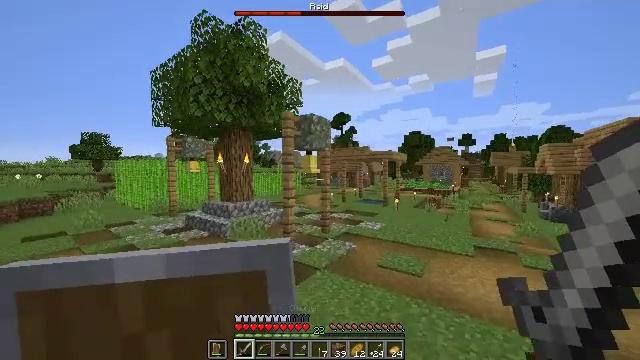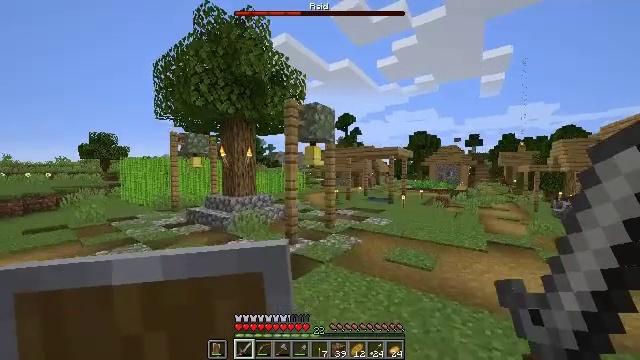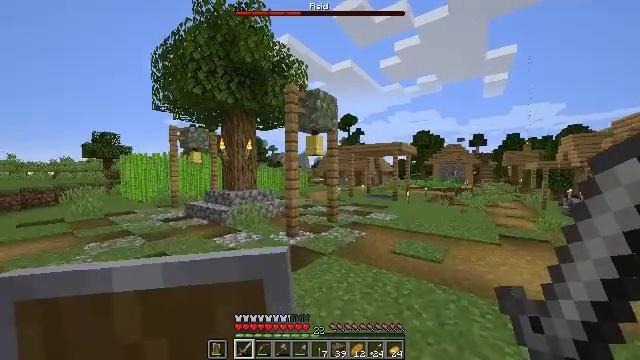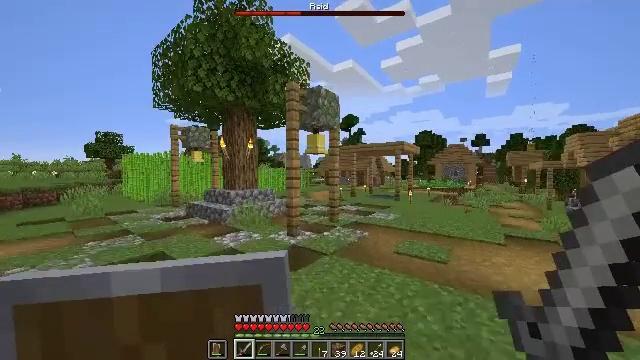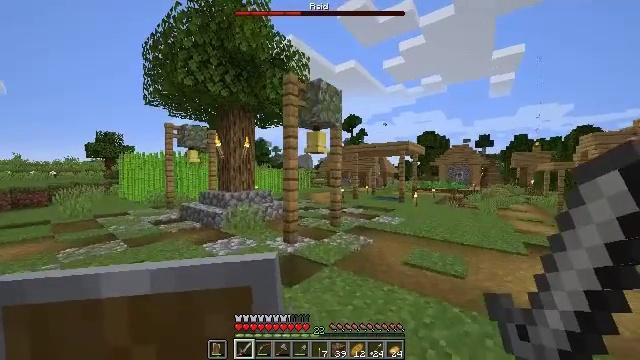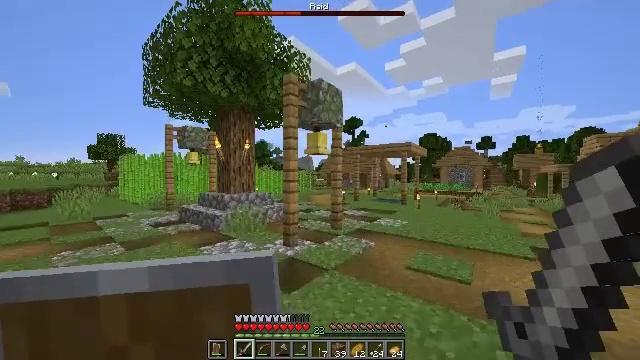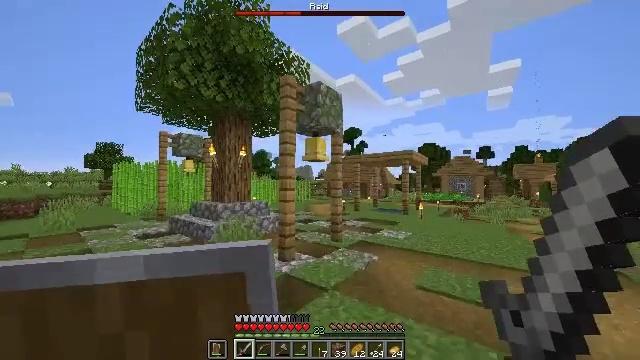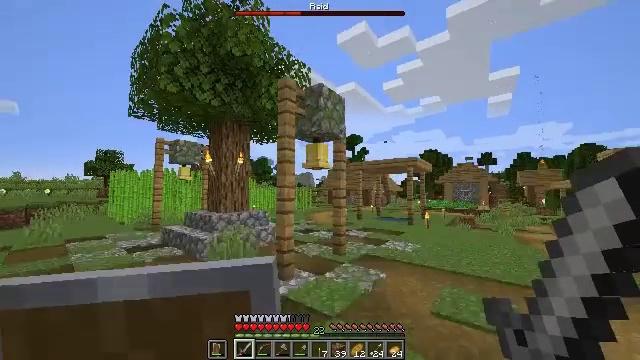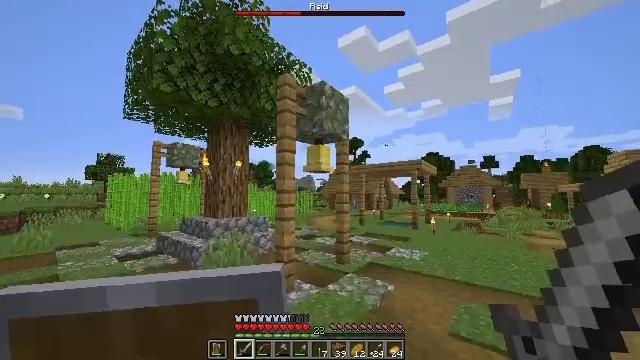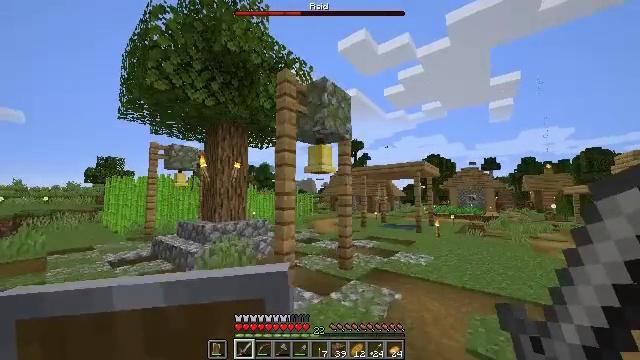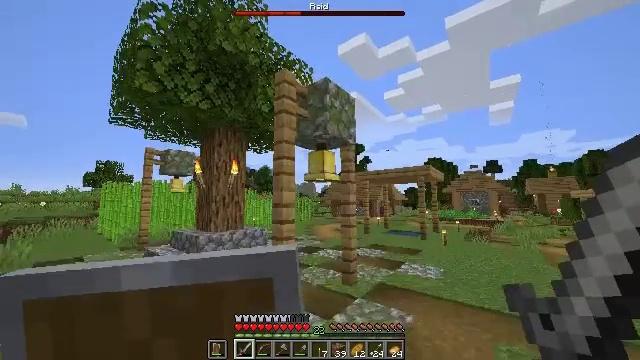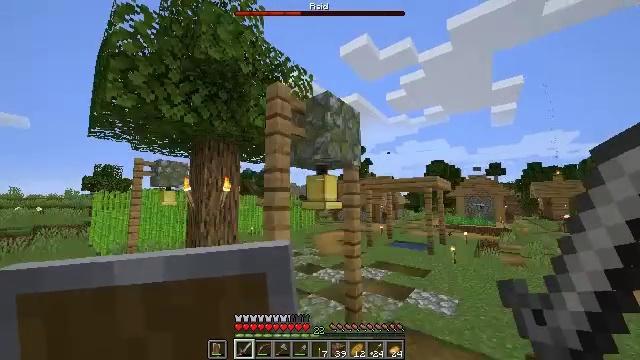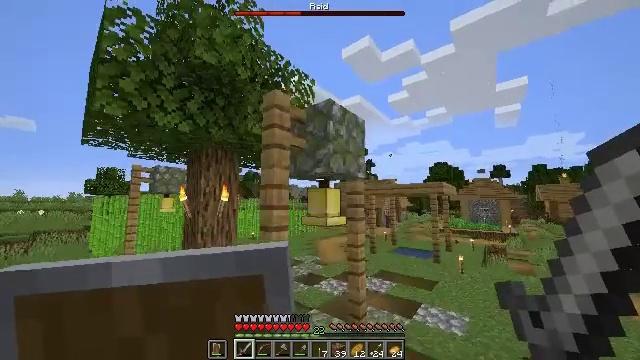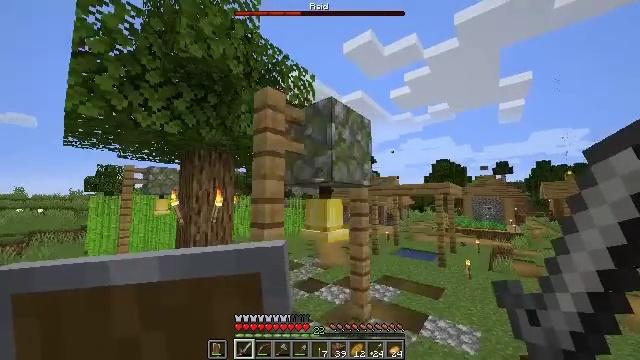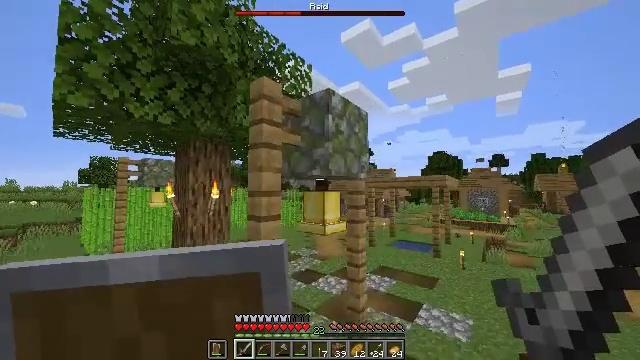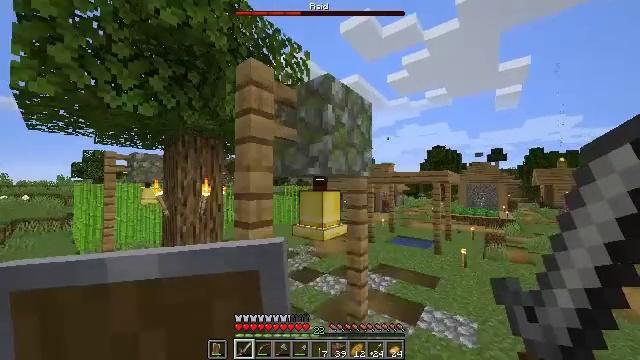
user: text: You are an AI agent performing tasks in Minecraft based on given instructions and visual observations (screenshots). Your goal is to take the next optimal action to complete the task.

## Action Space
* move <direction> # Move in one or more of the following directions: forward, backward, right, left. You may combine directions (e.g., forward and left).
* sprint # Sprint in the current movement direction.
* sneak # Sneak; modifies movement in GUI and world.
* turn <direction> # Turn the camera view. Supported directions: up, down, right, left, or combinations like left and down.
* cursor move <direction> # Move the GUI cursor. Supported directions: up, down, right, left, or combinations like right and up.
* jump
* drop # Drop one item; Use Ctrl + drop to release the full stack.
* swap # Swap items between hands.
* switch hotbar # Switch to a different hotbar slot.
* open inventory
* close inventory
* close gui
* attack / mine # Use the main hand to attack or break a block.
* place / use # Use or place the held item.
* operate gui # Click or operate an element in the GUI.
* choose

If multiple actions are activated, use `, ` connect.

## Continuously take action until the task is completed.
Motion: motion action
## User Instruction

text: Get dirt block.
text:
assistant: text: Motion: move forward, turn left, jump
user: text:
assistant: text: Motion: move forward
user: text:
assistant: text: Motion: move forward
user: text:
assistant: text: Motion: move forward
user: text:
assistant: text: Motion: move forward
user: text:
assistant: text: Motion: move forward, turn up
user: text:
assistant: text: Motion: move forward, turn up
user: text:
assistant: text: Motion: move forward, turn up
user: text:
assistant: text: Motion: move forward
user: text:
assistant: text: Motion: move forward, jump
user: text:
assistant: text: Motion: move forward, jump
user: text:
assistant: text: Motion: move forward, jump
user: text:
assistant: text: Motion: move forward, turn down
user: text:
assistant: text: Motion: move forward, turn down
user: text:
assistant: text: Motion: move forward, turn down
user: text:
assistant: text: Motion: move forward
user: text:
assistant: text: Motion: move forward, use / place
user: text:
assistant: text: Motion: turn up, use / place
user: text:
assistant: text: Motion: turn right and up, use / place
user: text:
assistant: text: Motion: turn up, use / place
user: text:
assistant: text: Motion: turn up, use / place
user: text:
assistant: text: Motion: use / place
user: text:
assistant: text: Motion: turn up, use / place
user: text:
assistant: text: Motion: turn up
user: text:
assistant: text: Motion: turn up
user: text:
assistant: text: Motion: move back, turn left and up
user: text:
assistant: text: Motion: move back, turn up
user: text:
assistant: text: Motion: move back, attack / mine
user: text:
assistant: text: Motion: attack / mine
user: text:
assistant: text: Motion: attack / mine